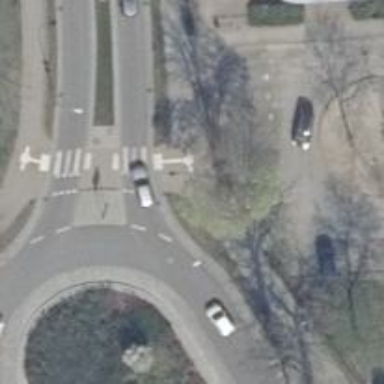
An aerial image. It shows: Asphalt road with primary highway designation. There is cycle track on the right side.